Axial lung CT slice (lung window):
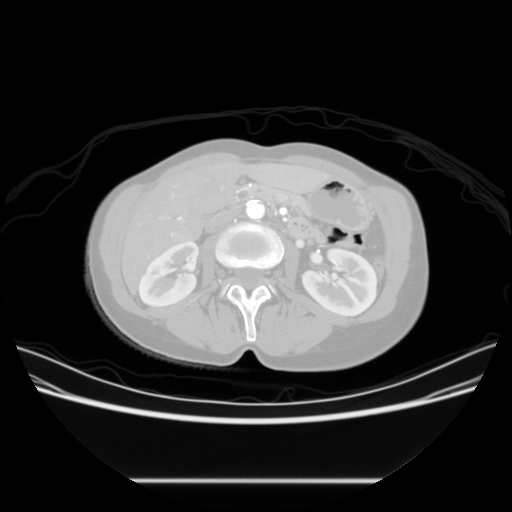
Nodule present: no